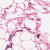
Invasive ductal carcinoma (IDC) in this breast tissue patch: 0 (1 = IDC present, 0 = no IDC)